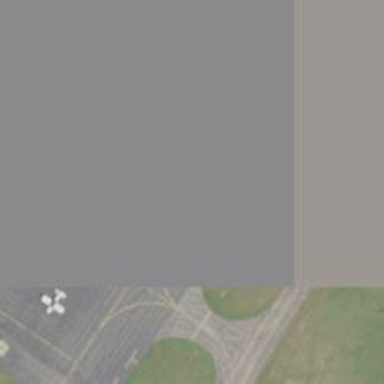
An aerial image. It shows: Image of taxiway at airport.